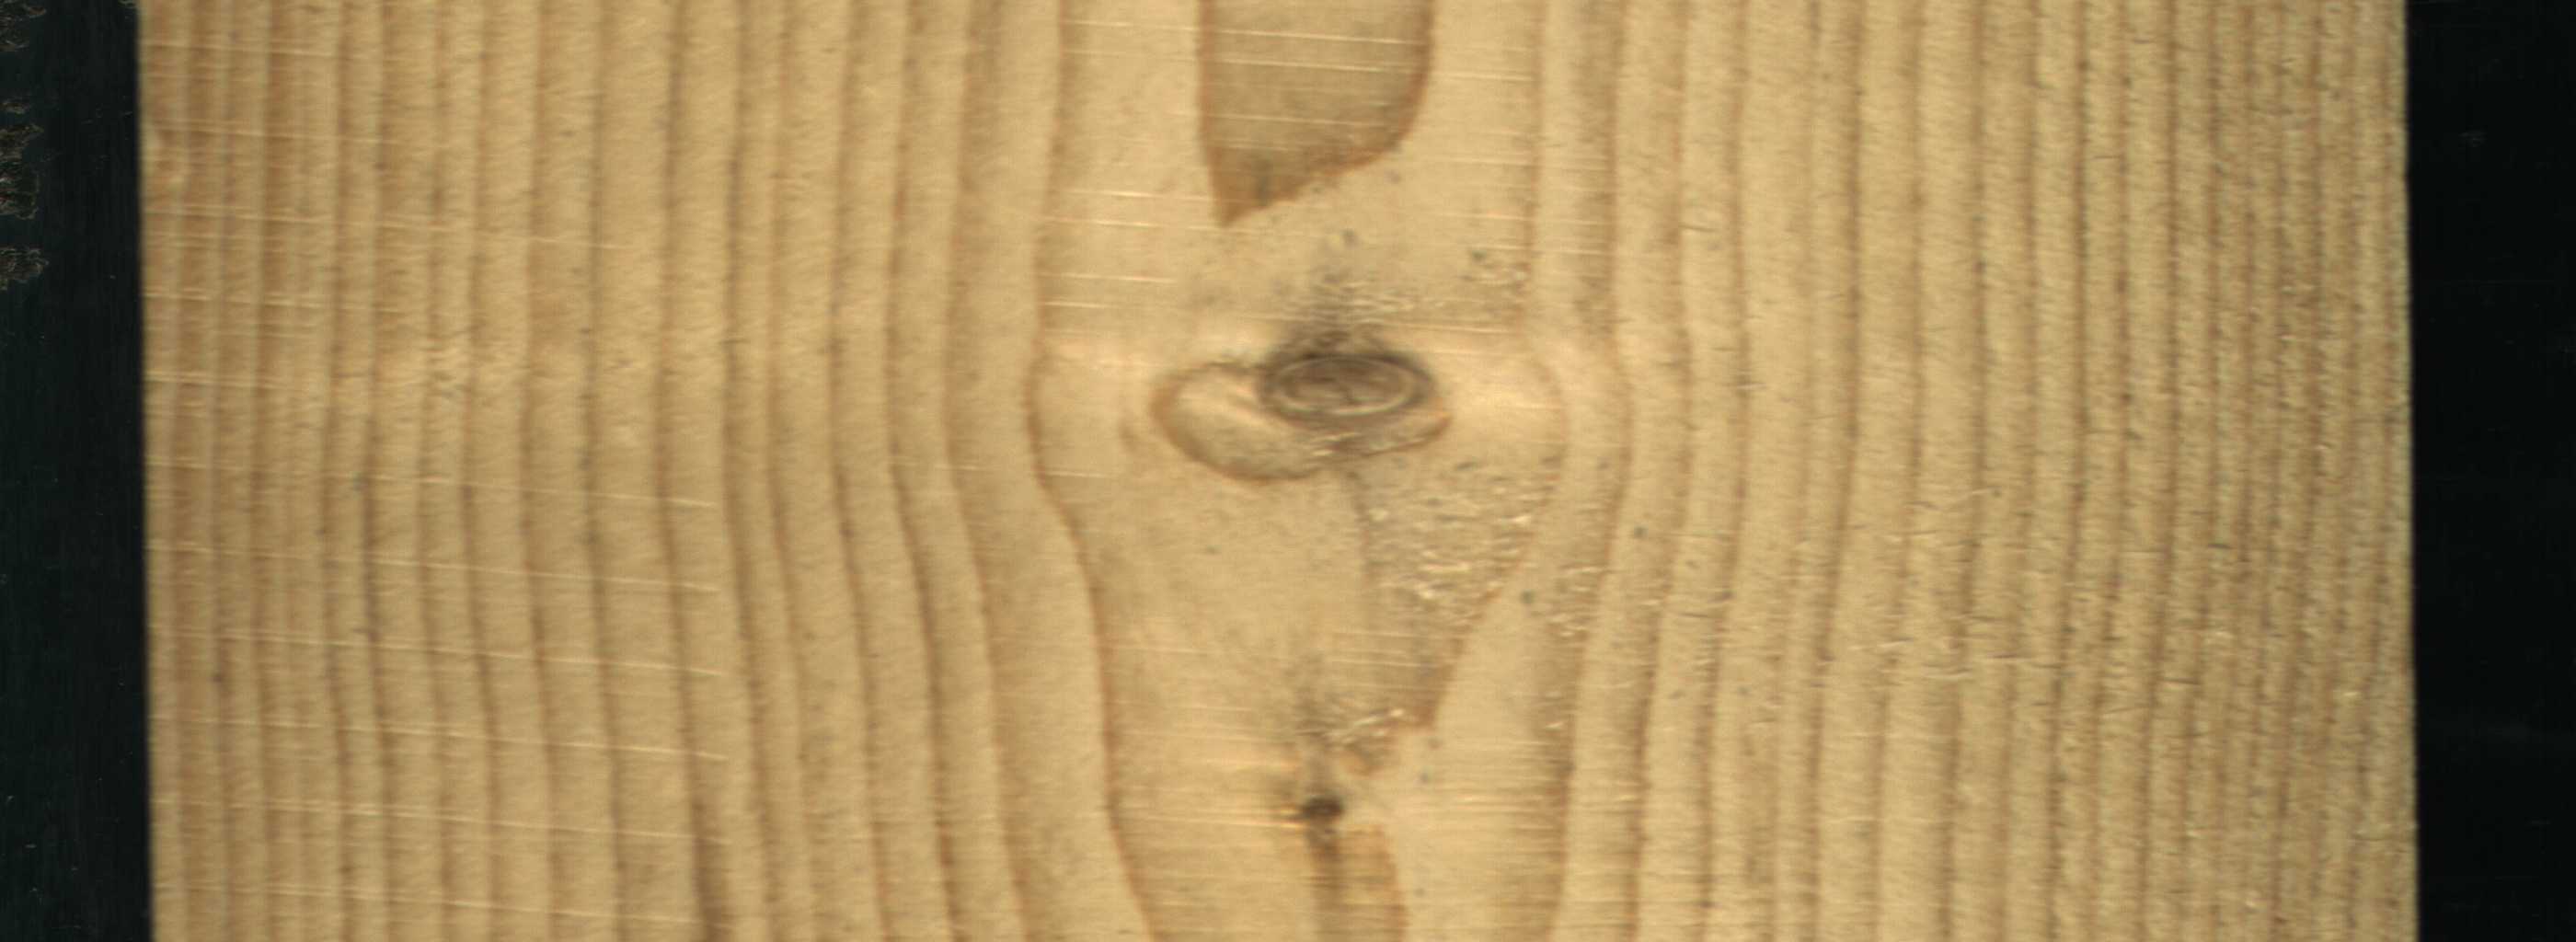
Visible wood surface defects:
Live_Knot
Live_Knot